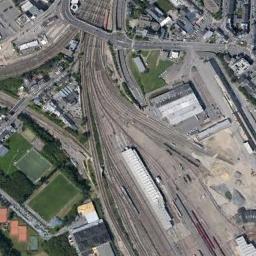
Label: railway_station